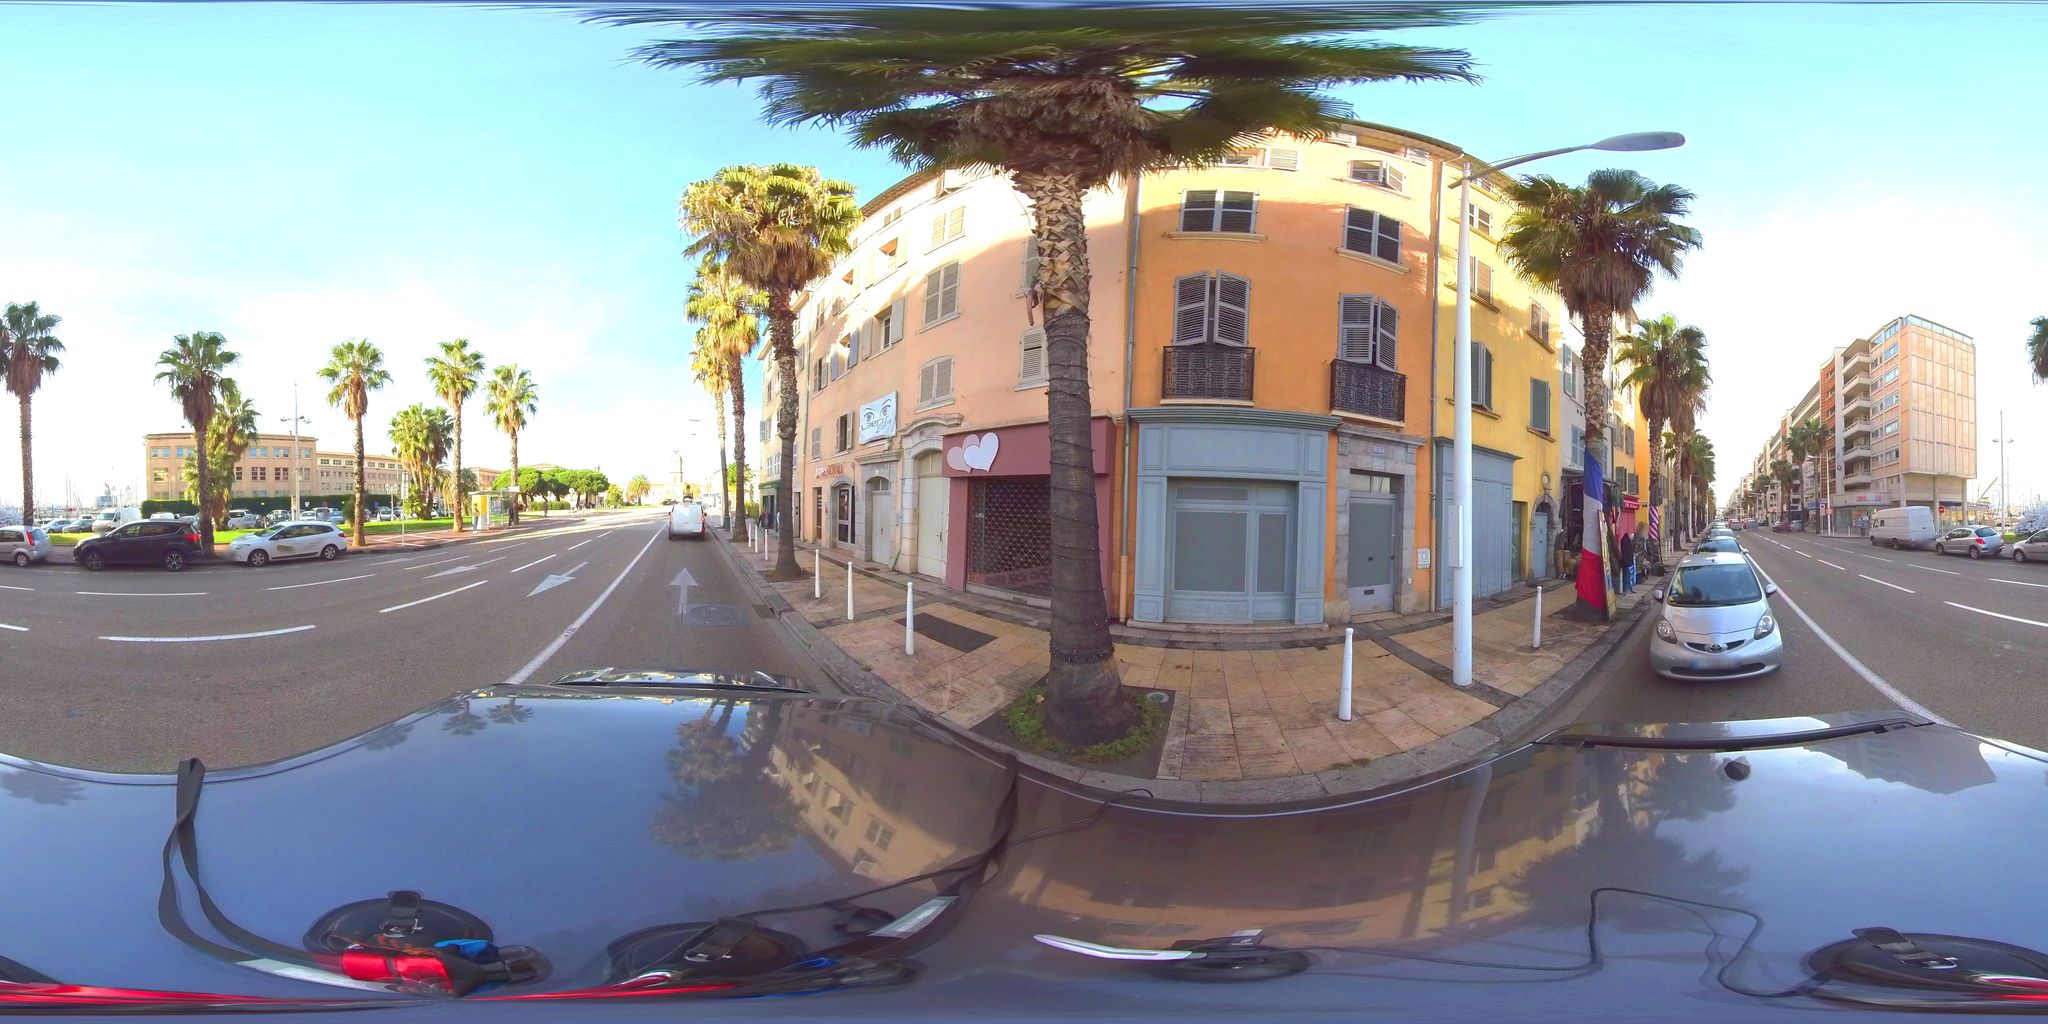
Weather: clear
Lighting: day
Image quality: slightly poor
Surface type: cycling surface
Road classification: primary
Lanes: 4
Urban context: urban centre
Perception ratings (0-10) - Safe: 3.07, Lively: 9.5, Beautiful: 5.69, Boring: 1.71, Depressing: 3.52, Wealthy: 4.96